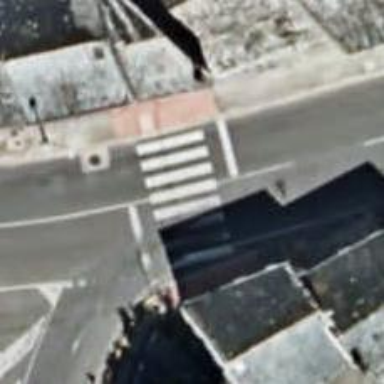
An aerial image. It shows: Marked crossing on the road.